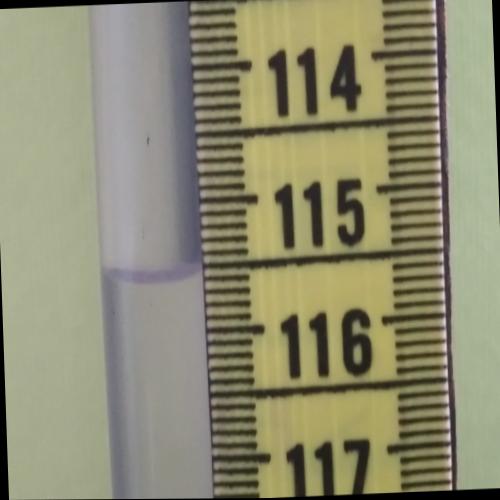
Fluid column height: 115.6 cm